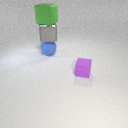
large green rubber cube above large gray metal cube